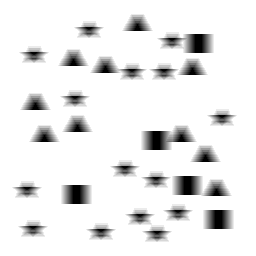
Squares: 5
Triangles: 10
Stars: 15
Total shapes: 30